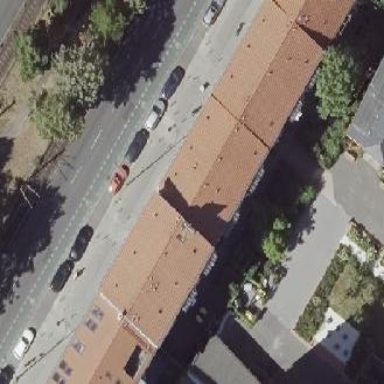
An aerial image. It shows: Grey apartment building with red gambrel roof made of roof tiles.